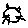
Label: cat